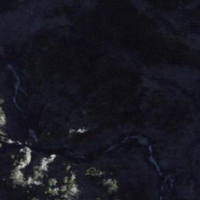
EUNIS habitat code: 32
Species observed at this site:
Adenostyles alpina